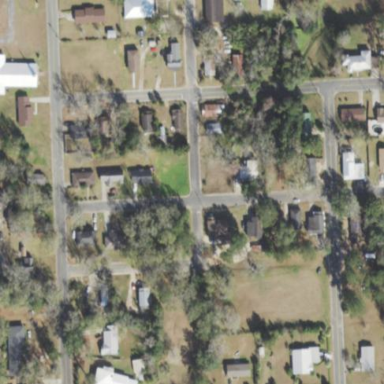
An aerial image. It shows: This residential area consists of single-family homes.